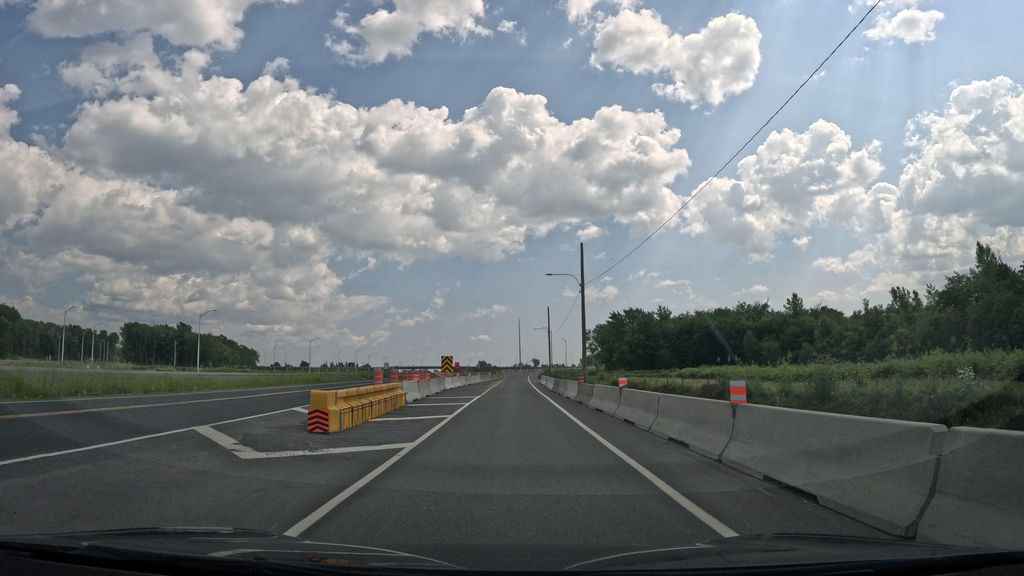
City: montreal